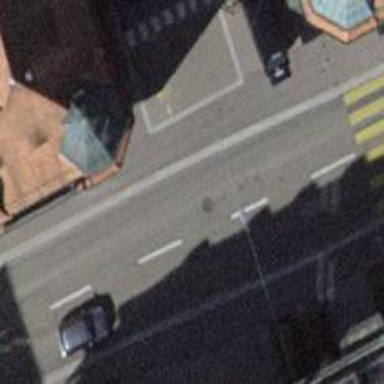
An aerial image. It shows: Asphalt sidewalk along the footway.